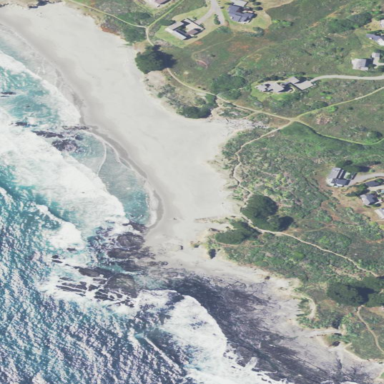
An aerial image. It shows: Beautiful beach with natural surroundings.